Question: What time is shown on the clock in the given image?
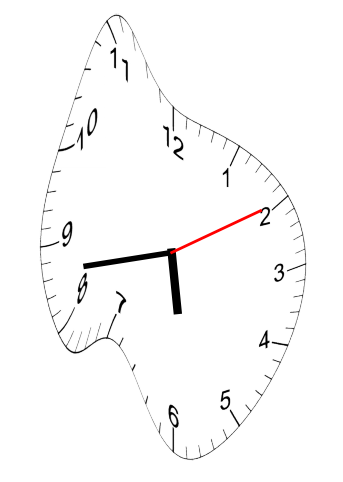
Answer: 05:43:10